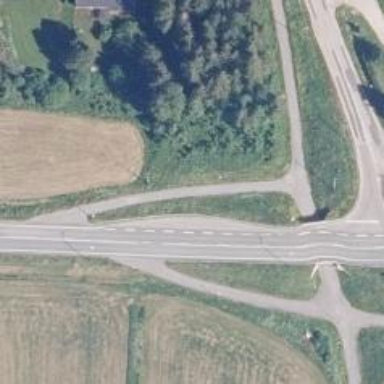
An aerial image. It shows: Cycleway.